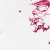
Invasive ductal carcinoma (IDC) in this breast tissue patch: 0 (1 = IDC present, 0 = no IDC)